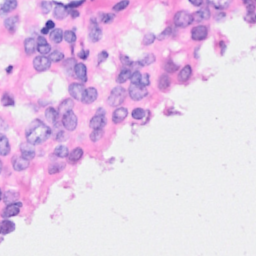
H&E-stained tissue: Breast